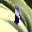
Label: 1